Question: To simplify things, I have 2 ul list like below:
'''
<ul class='same'>
<li>1</li>
<li>2</li>
</ul>
<ul class='same'>
<li>q</li>
<li>w</li>
</ul>
'''
As Im doing a custom slideshow, I am adding/removing class on li within that ul. However, doing this way of selector will of course selector all ul li
'''
$("ul li")
'''
I have 4 arrow with represent left,right,up down
'''
in another div**
<div class="arrow">
<a>left</a>
<a>right</a>
<a>up</a>
<a>down</a>
</div>
'''
As you can imagine, slideshows are showed as grid. First ul represents first slider, the second slider represents second slider when clicked down arrow and so on and so fore.

How can I target one ul li at a time without modifying css class?
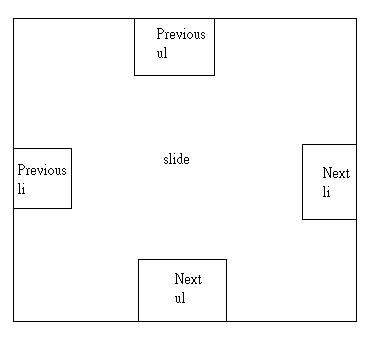
Answer: Based on the OPs questions and the clarifications given OP want to know the currently active element and remove some attributes from the previous items
'''
var $uls = $('ul.same');
$(".arrow a").click(function () {
var $c = $uls.filter('.active').removeClass('active');
var $n = $c.next();
$n.addClass('active')
})
'''
Demo: <URL>